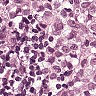
Metastatic tissue present: yes